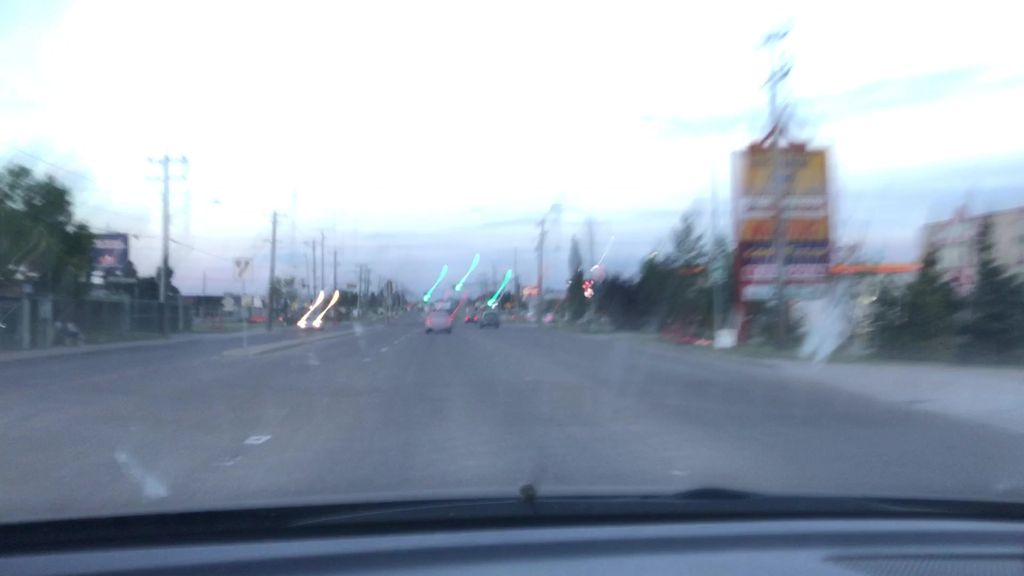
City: edmonton